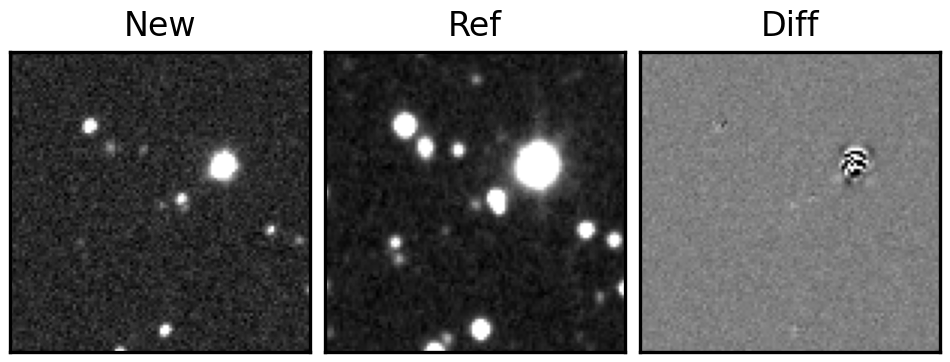
Label: real